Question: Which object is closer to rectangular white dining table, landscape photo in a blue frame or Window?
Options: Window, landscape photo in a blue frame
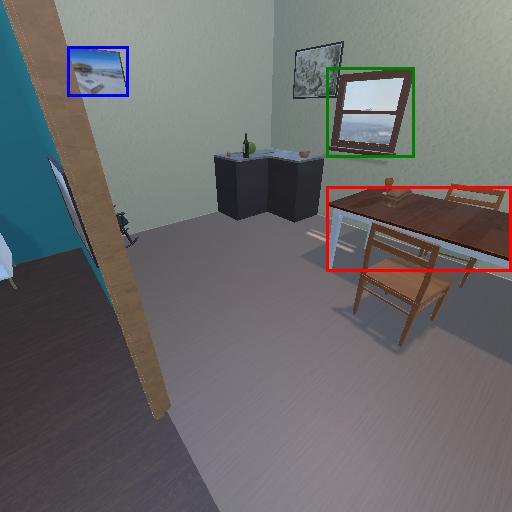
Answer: Window